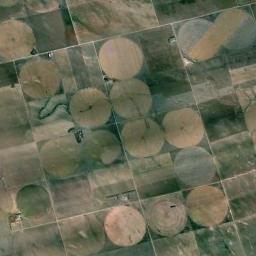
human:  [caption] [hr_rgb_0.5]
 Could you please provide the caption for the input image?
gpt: Several circular farmlands with different colors are surrounded by some lands with other vegetation .

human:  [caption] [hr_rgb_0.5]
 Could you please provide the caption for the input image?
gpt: There is no circular field in the lower right corner .

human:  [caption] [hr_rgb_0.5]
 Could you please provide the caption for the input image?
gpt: More than ten neatly arranged green and ocher mixed circular farmlands .

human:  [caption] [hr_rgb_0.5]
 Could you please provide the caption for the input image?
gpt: There are some bare circle farmland and green square farmland .

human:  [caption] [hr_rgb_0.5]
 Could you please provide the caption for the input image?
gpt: There are many circular farmlands of the same size .